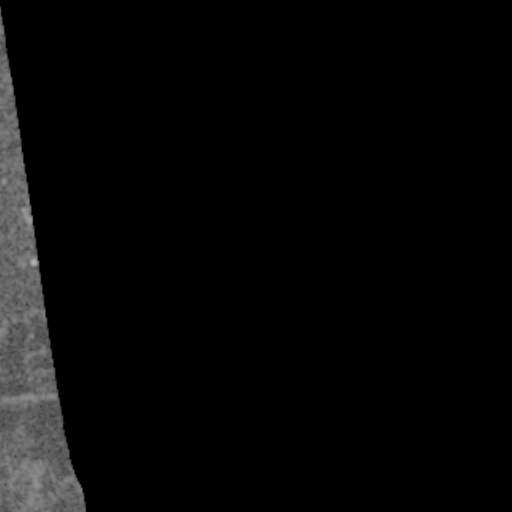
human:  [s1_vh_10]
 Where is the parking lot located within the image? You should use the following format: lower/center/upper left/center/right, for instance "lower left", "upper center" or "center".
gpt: The parking lot is located in the lower right of the image.
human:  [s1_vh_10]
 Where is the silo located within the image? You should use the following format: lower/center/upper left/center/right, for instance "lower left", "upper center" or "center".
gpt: The silo is located in the center left of the image.
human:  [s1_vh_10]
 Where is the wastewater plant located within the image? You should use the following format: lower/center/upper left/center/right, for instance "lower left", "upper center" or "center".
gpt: The wastewater plant is located in the lower right of the image.
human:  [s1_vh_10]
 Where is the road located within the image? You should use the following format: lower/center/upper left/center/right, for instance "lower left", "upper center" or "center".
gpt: There is no road in the image.

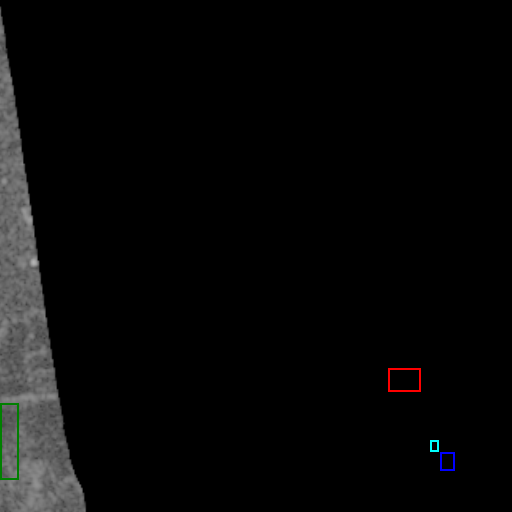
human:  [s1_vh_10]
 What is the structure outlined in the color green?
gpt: The structure outlined in green is a crop field.
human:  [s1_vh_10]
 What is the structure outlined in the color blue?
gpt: The structure outlined in blue is a park.
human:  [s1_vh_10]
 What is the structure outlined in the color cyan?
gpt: The structure outlined in cyan is a parking lot.
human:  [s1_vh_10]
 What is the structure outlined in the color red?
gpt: The structure outlined in red is a wastewater plant.
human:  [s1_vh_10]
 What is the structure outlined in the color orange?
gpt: There is no orange outline.